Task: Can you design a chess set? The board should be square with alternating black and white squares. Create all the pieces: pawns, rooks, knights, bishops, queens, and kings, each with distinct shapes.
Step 113:
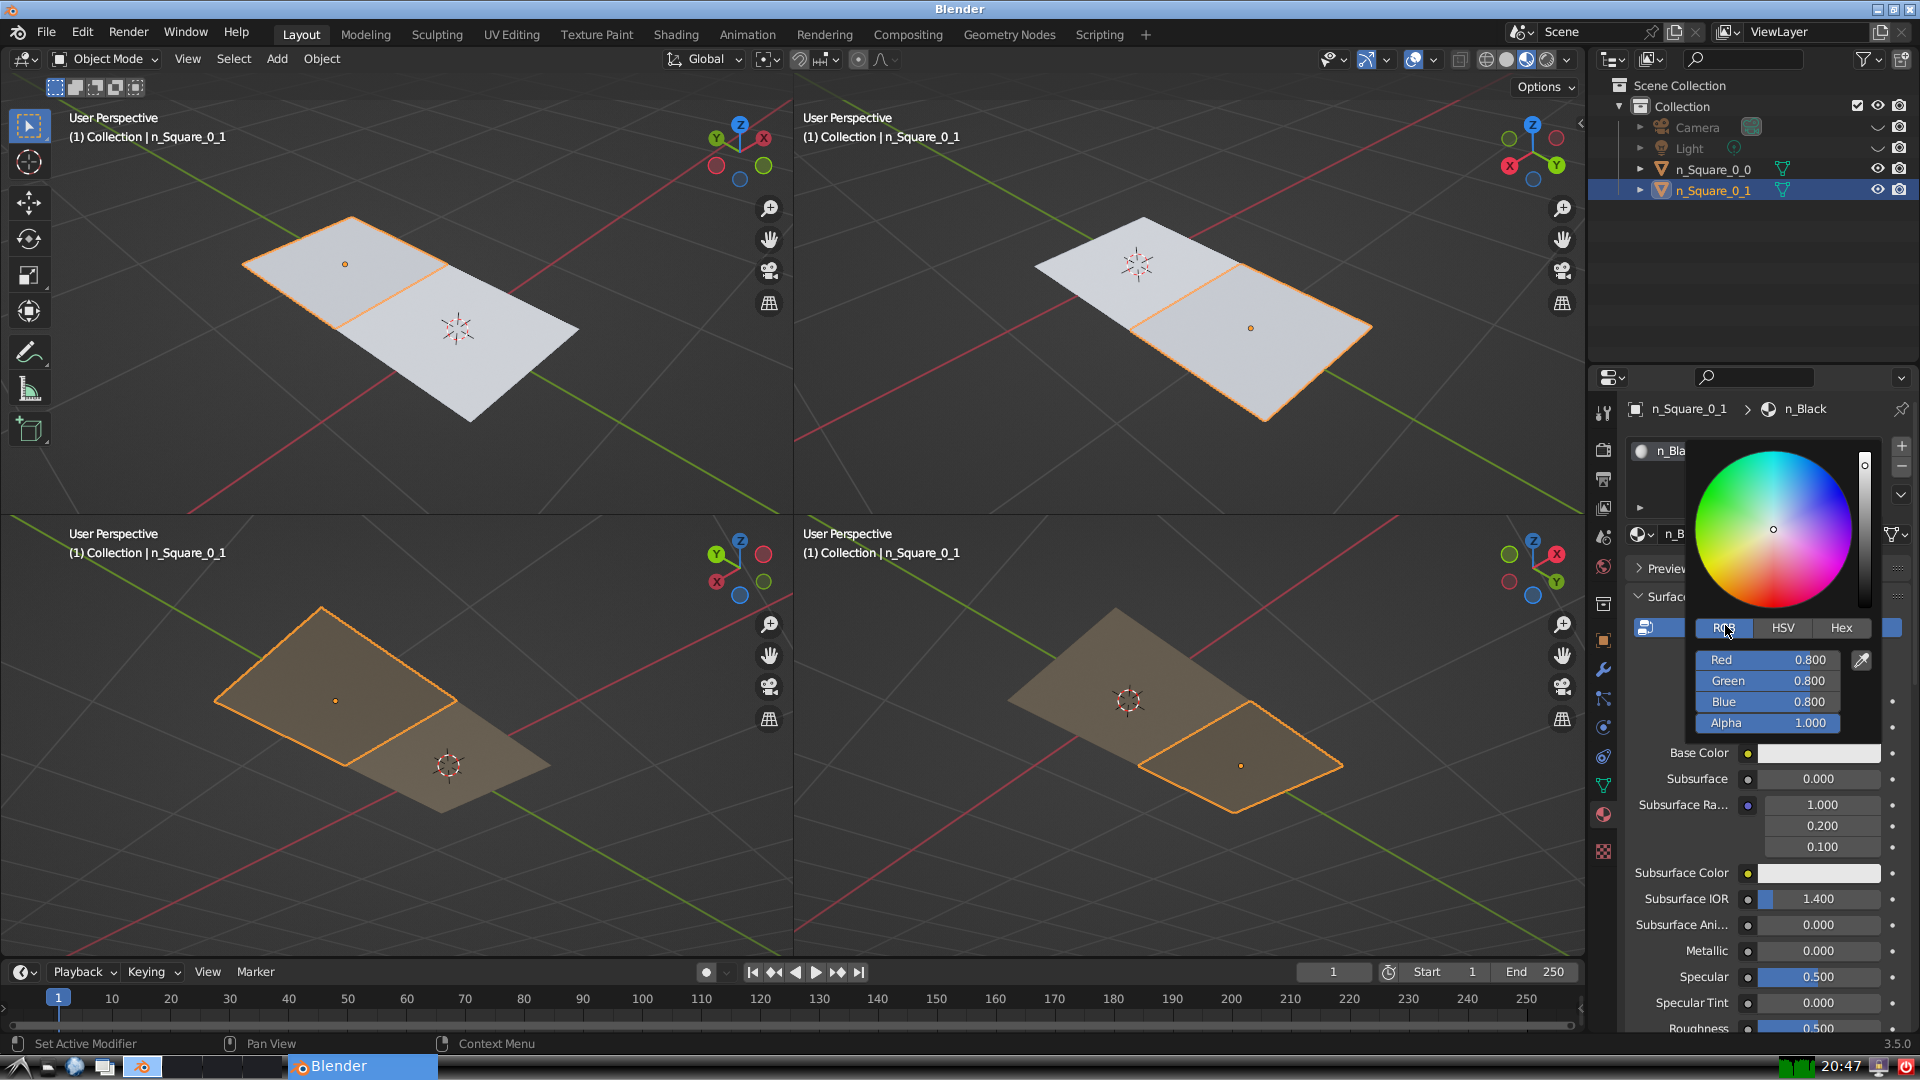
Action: {"mouse_move": [1770, 658]}